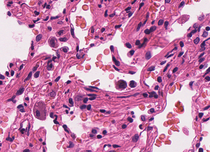
Tumor epithelial tissue: no
Tumor-associated stroma tissue: no
Normal tissue: yes